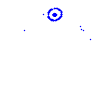
Particle: pion